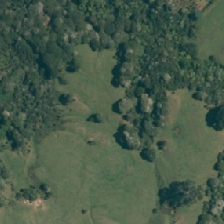
Land cover: high_producing_grassland